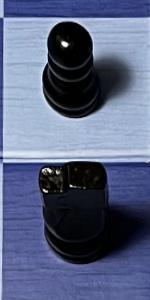
Label: Knight_Black